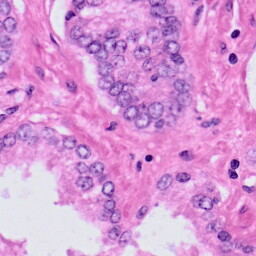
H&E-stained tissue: Prostate